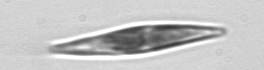
Label: Pleurosigma